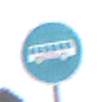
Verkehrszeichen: Busssonderstreifen
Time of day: Midday
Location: Outdoor (Suburban)
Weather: Overcast
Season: NotSpecified
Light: Natural